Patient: sex M, age 46
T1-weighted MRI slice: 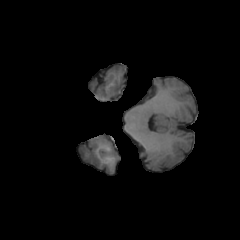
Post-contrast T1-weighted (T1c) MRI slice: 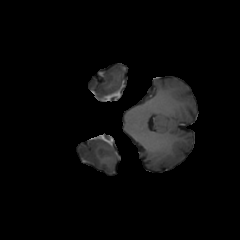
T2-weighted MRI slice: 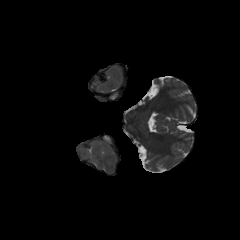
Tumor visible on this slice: no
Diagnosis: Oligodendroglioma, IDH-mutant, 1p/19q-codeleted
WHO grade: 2